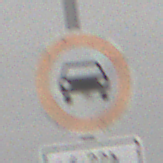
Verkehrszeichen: VerbotKraftwagen
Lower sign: ZeitangabenMitBeschraenkungAufWochentage4
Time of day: MorningAfternoon
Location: Outdoor (Nature)
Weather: Overcast
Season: Winter
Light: Natural